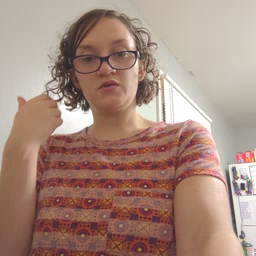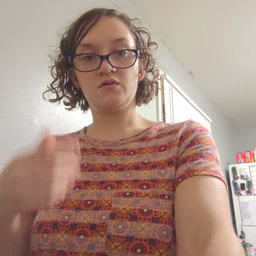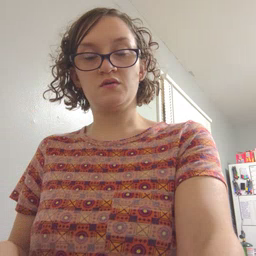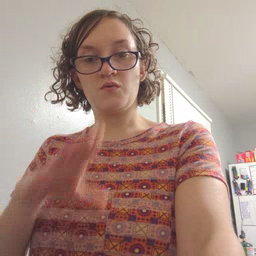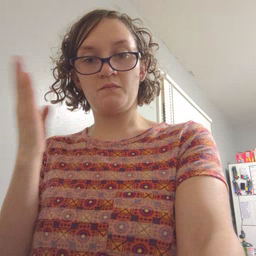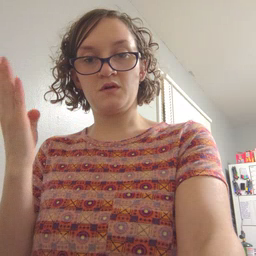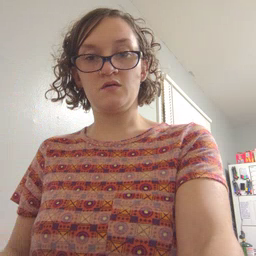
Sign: open